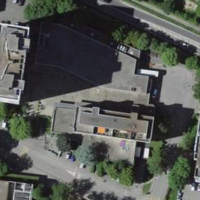
EUNIS habitat code: 54
Species observed at this site:
Cyanistes caeruleus